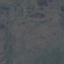
Land use / land cover class: HerbaceousVegetation